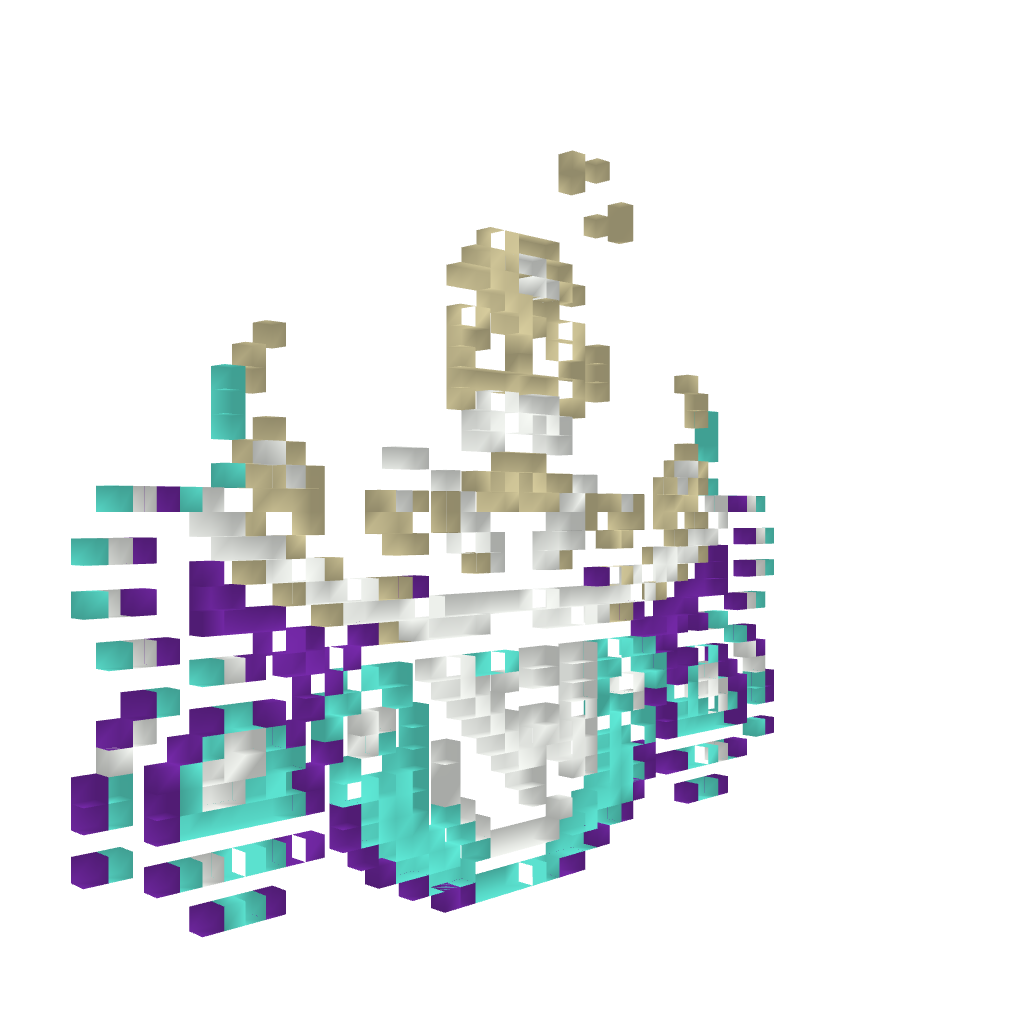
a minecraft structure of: Wily Capsule #2 (ErnieCIII)